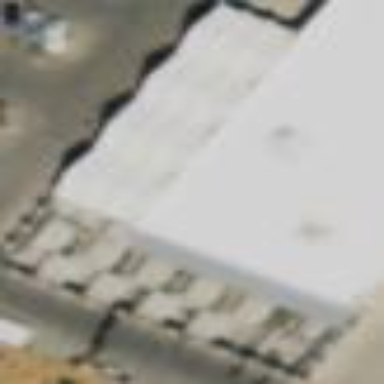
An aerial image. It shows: View of roof of building.